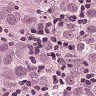
Metastatic tissue present: yes